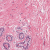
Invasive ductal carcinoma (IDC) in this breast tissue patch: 0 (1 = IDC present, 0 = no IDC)